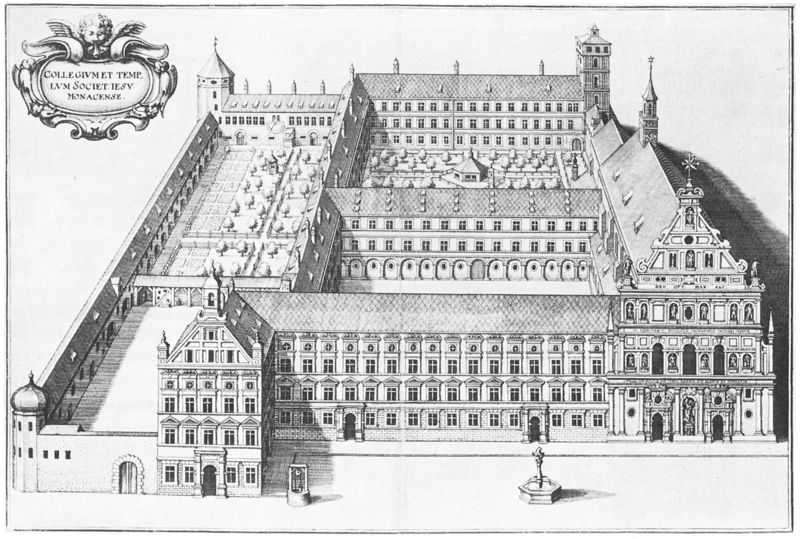
Titel: Ansicht des Münchener Jesuitenkollegs mit Michaeliskirche
Künstler: Matthäus d.Ä. Merian
Institution: München, Stadtmuseum
Schlagwörter: bäume, fenster, tür, zeichnung, dach, schloss, brunnen, turm, garten, statue, eingang, kloster, türmchen, türme, palast, schwarzweiss, collegium